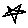
Label: star